The plot shows how the frequency content of a bearing vibration signal evolves over time (STFT spectrogram). Based on the visible evidence, which condition applies: normal, inner_race, outer_race, ball?
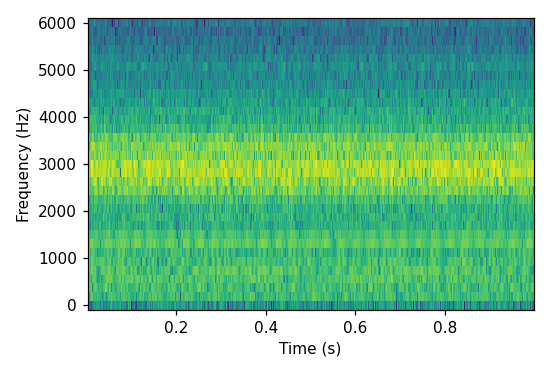
Answer: outer_race